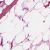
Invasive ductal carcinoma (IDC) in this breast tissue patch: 0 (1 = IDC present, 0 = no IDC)